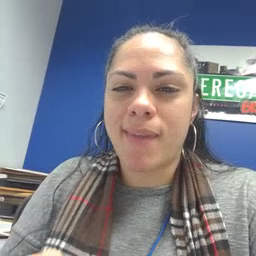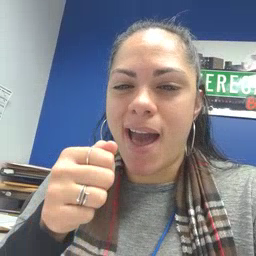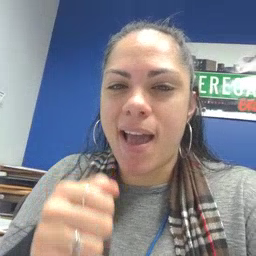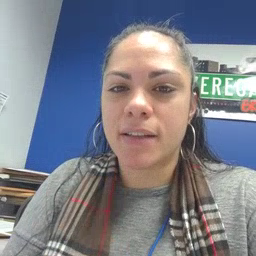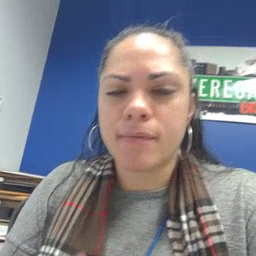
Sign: hide